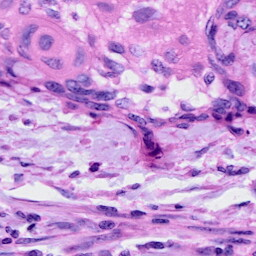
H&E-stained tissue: Cervix